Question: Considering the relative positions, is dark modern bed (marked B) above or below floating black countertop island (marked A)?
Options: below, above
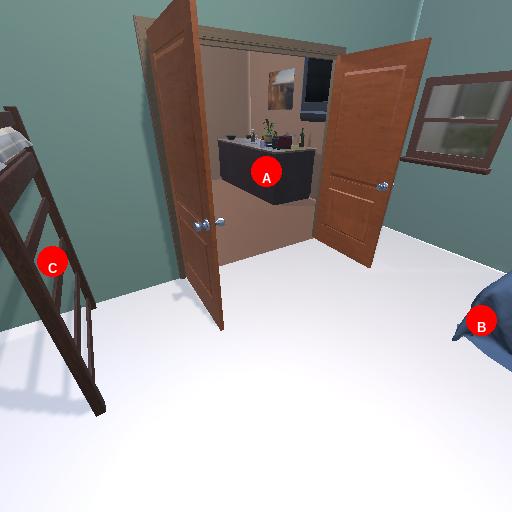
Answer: below